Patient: sex M, age 46
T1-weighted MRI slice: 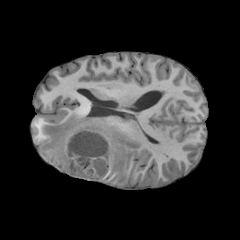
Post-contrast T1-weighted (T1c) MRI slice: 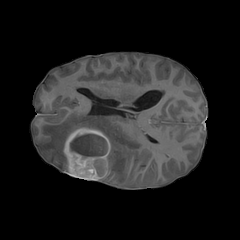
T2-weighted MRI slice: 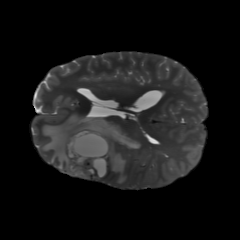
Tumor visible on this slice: yes
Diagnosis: Glioblastoma, IDH-wildtype
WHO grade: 4